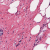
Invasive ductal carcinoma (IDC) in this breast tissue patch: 0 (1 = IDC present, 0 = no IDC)